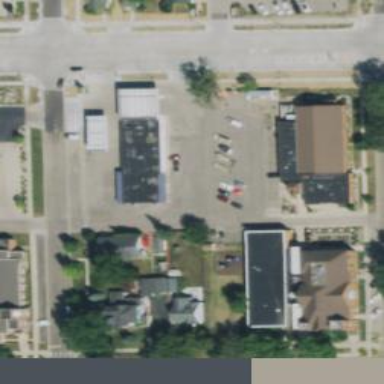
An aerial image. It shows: Convenience shop.